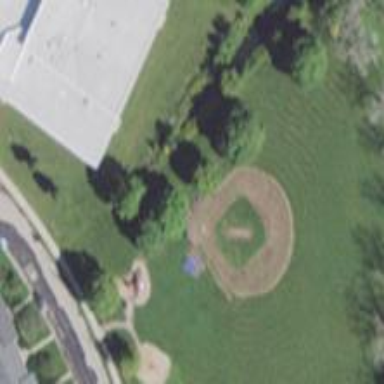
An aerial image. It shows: Baseball pitch for leisure land.